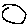
Label: circle